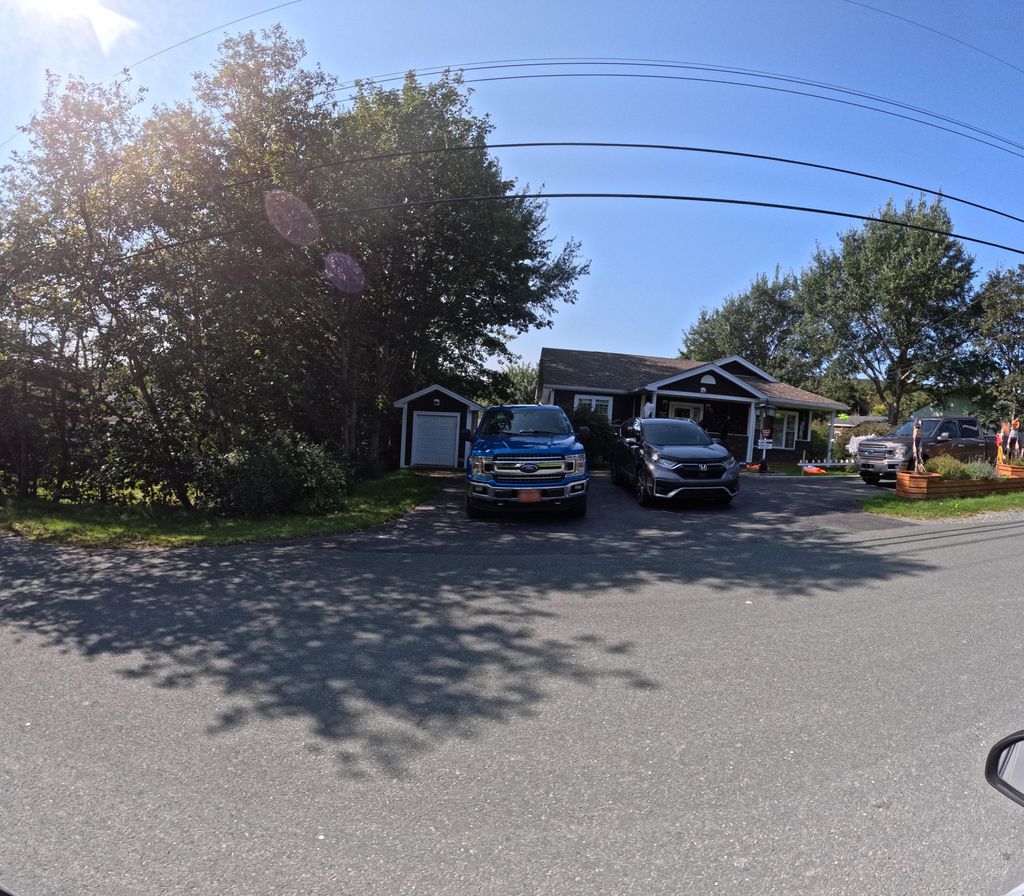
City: st_johns